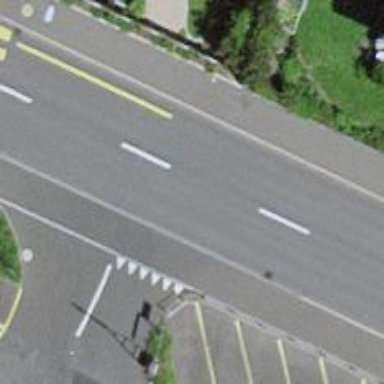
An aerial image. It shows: Unmarked crossing on the road.